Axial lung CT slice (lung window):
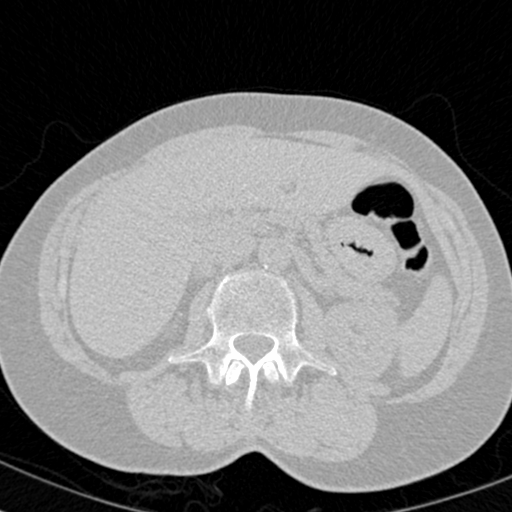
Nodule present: no